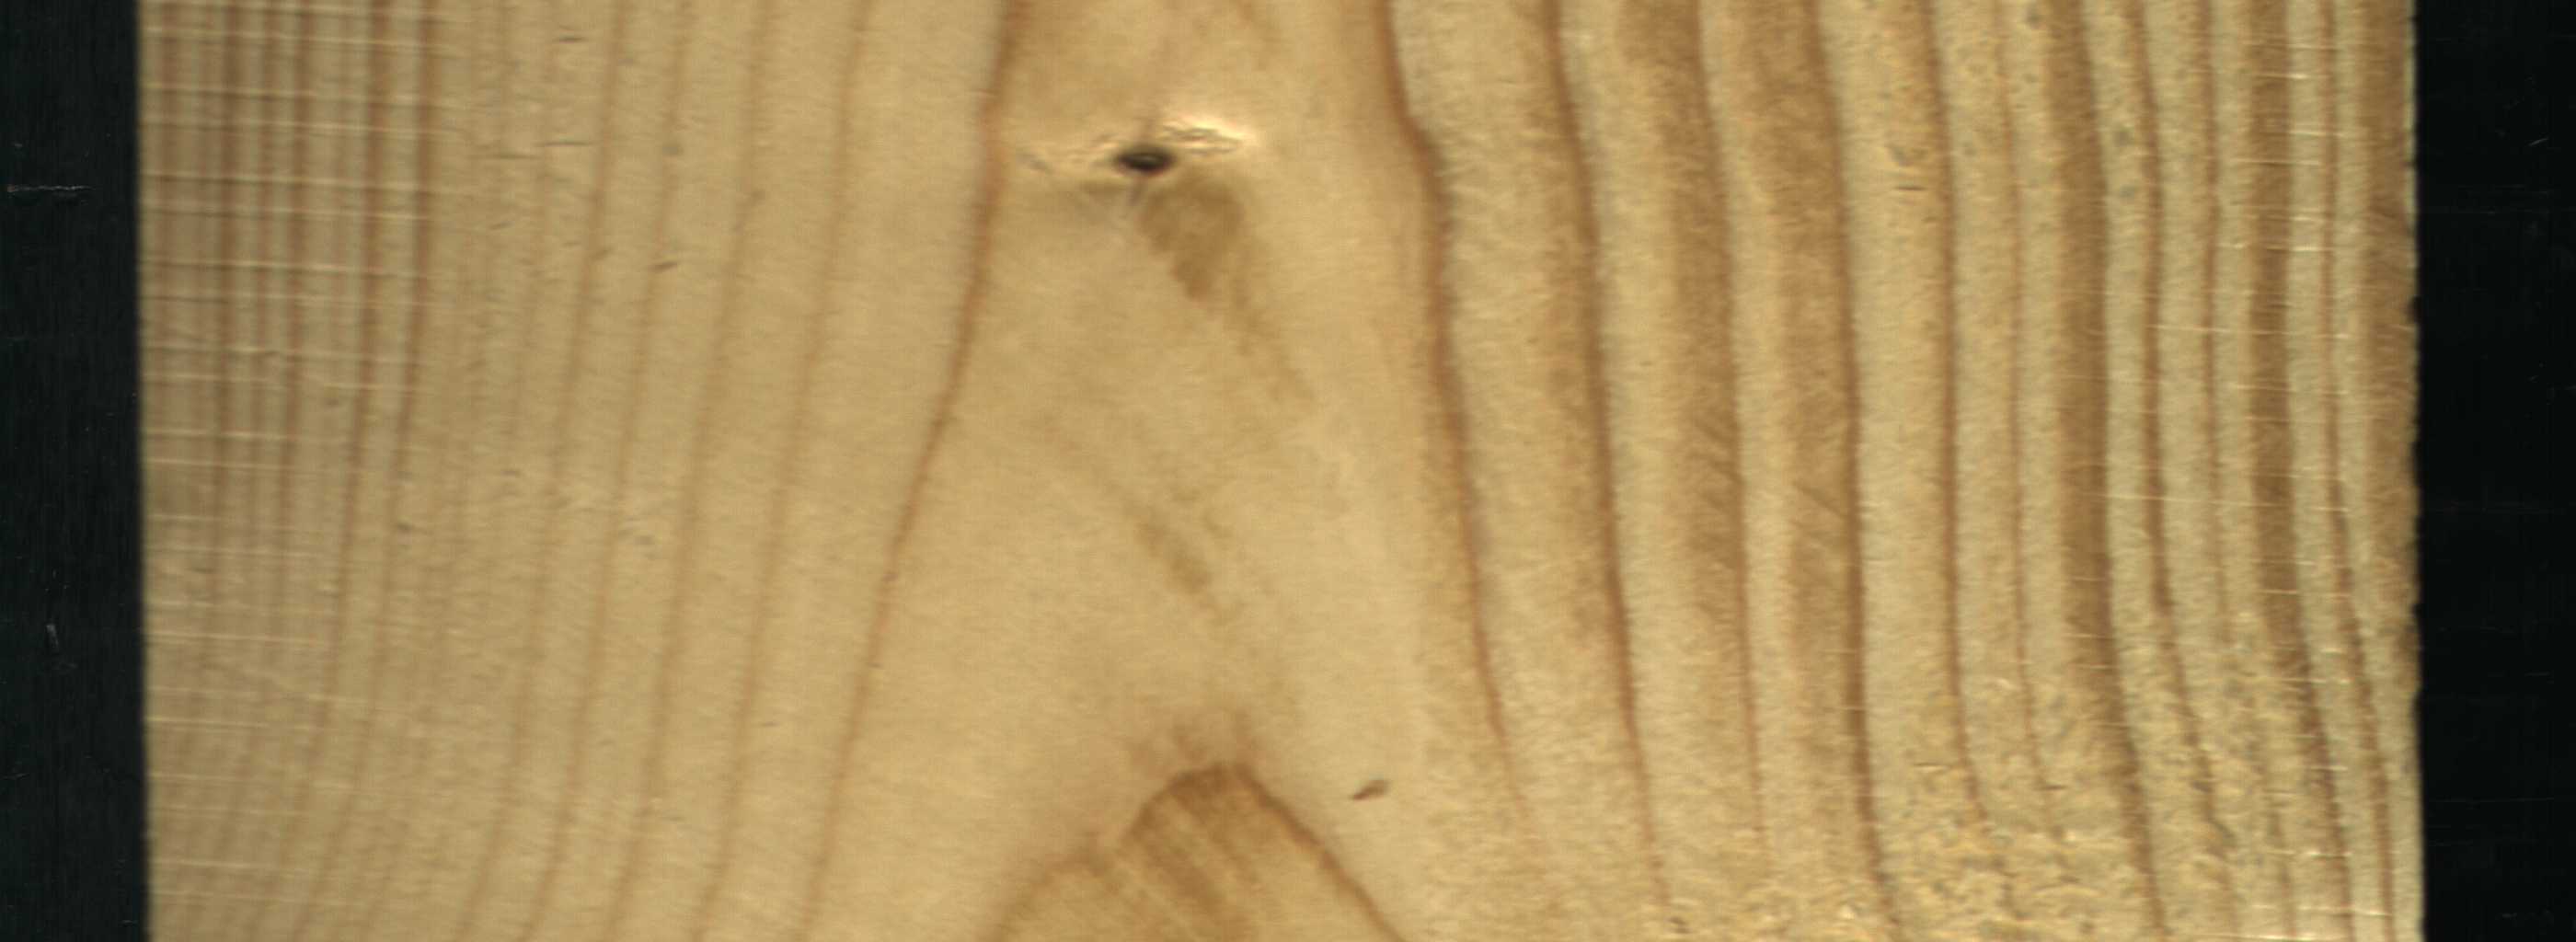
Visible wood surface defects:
Dead_Knot